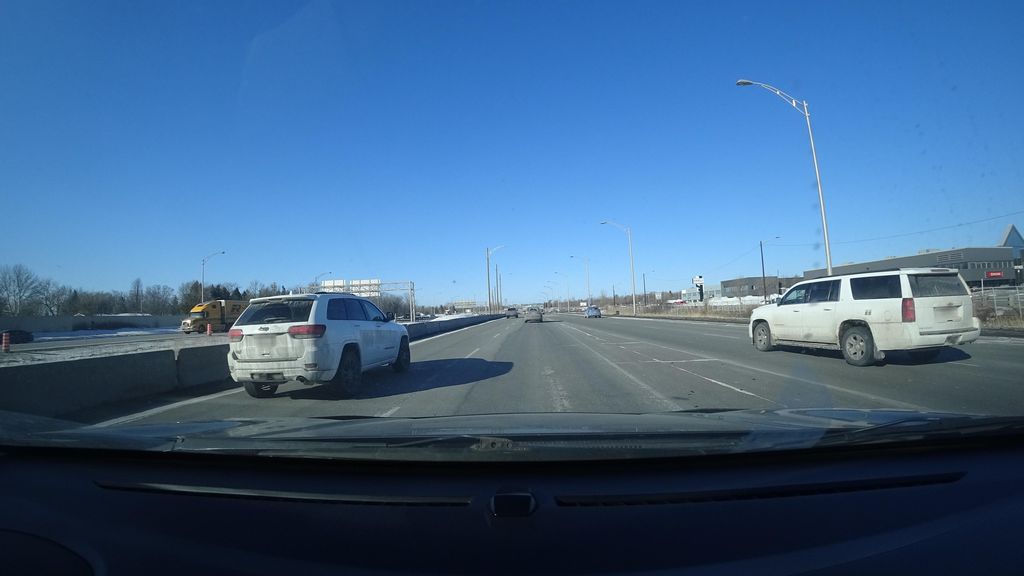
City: quebec_city